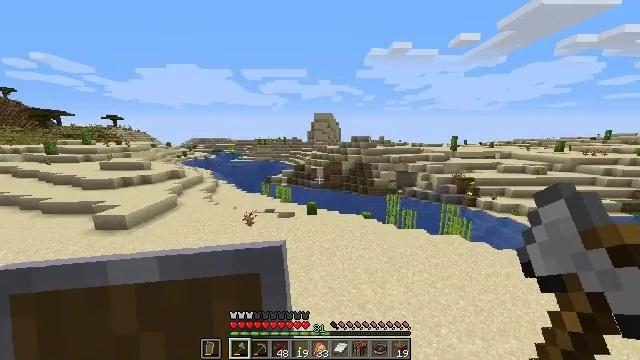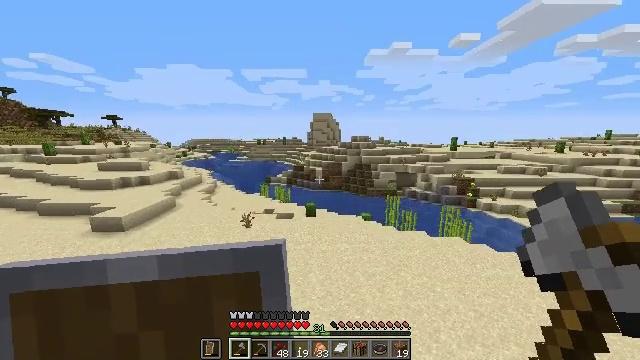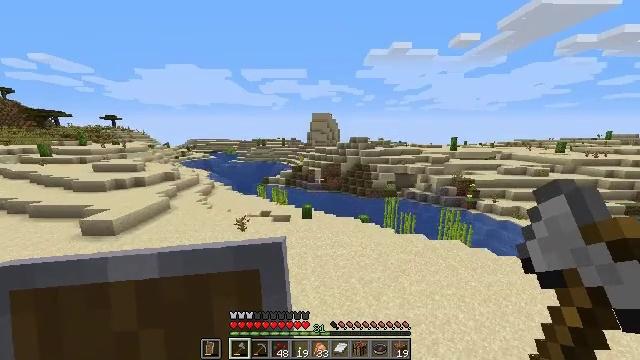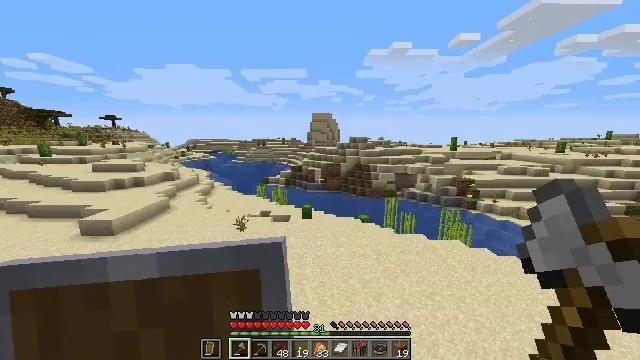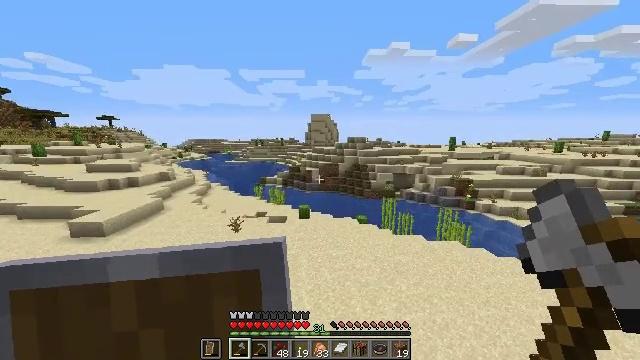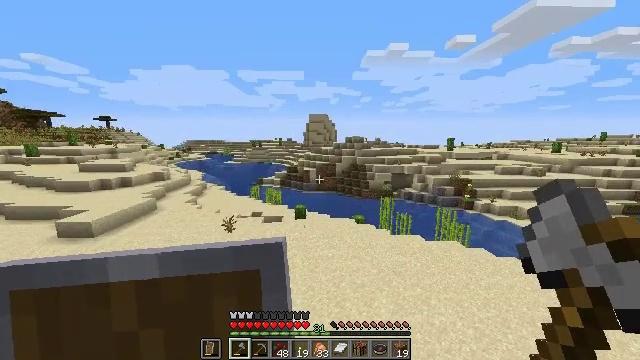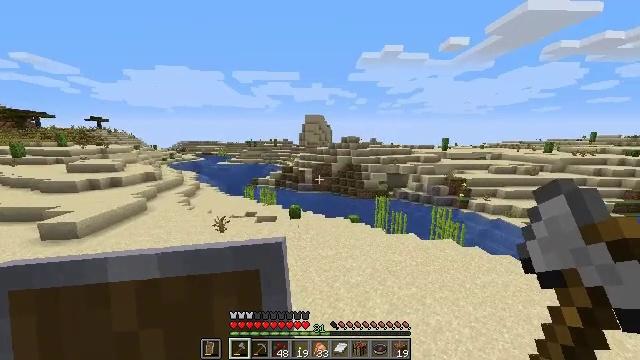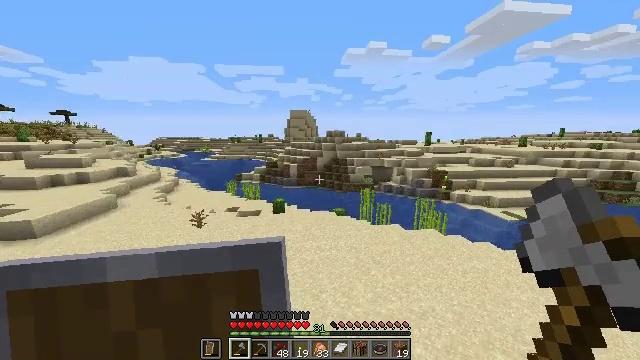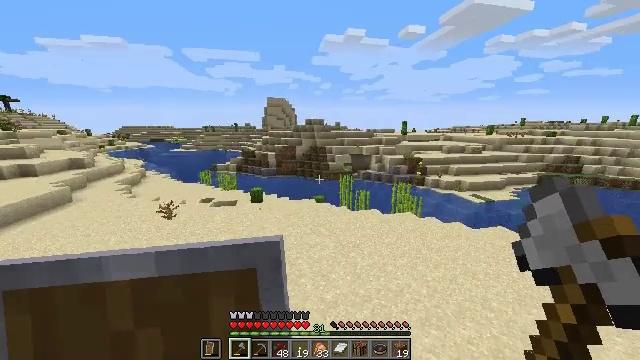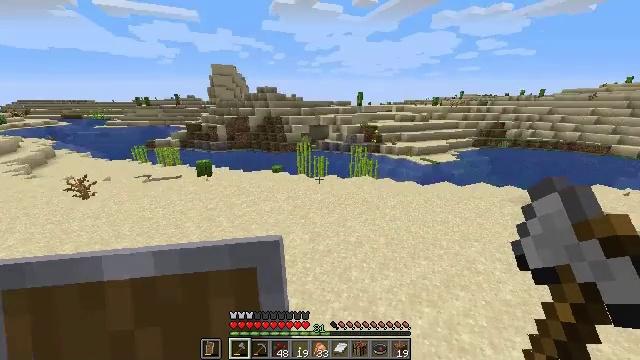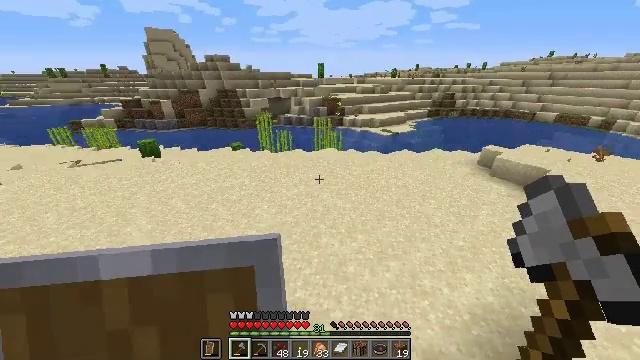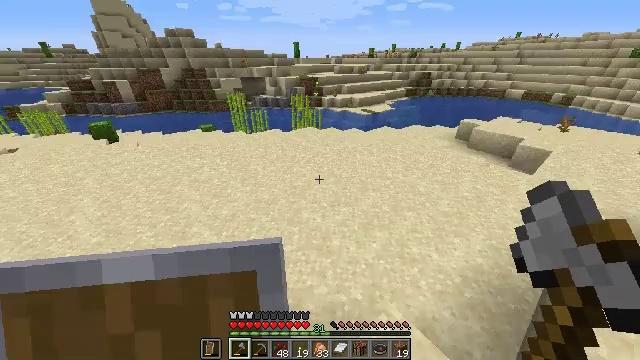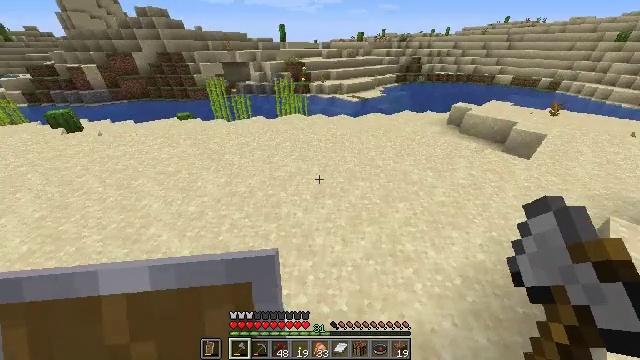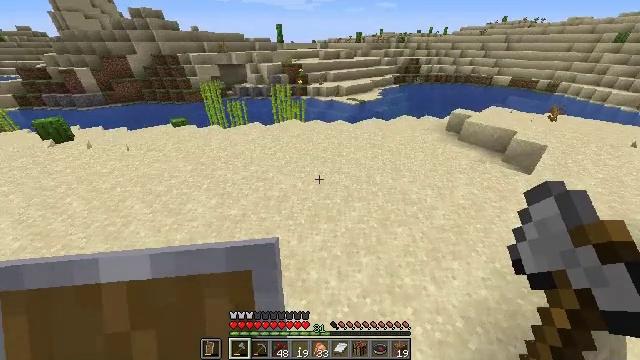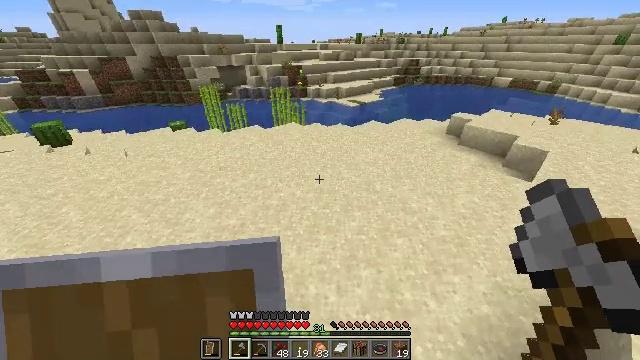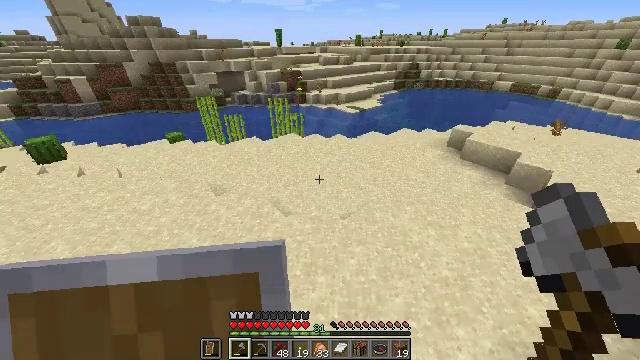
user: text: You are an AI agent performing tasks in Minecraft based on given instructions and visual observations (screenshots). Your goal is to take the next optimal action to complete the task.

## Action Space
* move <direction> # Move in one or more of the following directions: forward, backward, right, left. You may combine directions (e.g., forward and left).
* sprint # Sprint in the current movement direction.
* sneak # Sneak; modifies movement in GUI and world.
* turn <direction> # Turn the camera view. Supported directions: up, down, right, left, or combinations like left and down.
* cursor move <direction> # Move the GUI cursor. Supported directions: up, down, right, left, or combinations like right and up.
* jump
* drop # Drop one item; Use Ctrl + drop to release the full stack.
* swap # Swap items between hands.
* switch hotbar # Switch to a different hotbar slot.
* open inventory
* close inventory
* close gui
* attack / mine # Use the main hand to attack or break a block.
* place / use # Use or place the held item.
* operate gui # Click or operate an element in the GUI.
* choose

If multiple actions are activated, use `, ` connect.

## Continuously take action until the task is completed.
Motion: motion action
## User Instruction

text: Gather sand from the desert.
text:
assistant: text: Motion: move forward and move right
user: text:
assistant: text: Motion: move forward and move right
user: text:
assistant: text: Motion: move forward and move right
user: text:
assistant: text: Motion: move forward and move right
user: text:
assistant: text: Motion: move forward and move right
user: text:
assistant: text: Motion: move forward and move right, turn right
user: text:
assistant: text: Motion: move forward and move right, turn right
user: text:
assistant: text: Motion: move forward and move right, turn right and down
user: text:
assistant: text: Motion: move forward and move right, turn right and down
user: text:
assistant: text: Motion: move forward and move right, turn right and down
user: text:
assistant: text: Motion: move forward and move right, turn right and down
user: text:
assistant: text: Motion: move forward and move right, turn right and down
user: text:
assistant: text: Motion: move forward, jump
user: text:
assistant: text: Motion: move forward, jump
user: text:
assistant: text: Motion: move forward, jump
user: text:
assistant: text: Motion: move forward, jump
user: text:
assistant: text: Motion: move forward
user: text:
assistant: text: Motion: move forward, turn up
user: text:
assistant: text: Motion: move forward, turn up
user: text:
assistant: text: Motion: move forward, turn up
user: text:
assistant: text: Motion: move forward
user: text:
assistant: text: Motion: move forward, turn up
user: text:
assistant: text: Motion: move forward, turn up
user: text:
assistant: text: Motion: move forward, turn up
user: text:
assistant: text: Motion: move forward
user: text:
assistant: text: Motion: move forward
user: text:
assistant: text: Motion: move forward, jump
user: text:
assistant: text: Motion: move forward, jump
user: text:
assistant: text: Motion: move forward, jump
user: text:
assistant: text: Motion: move forward, jump